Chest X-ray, PA view. Patient: 52 years old, sex F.
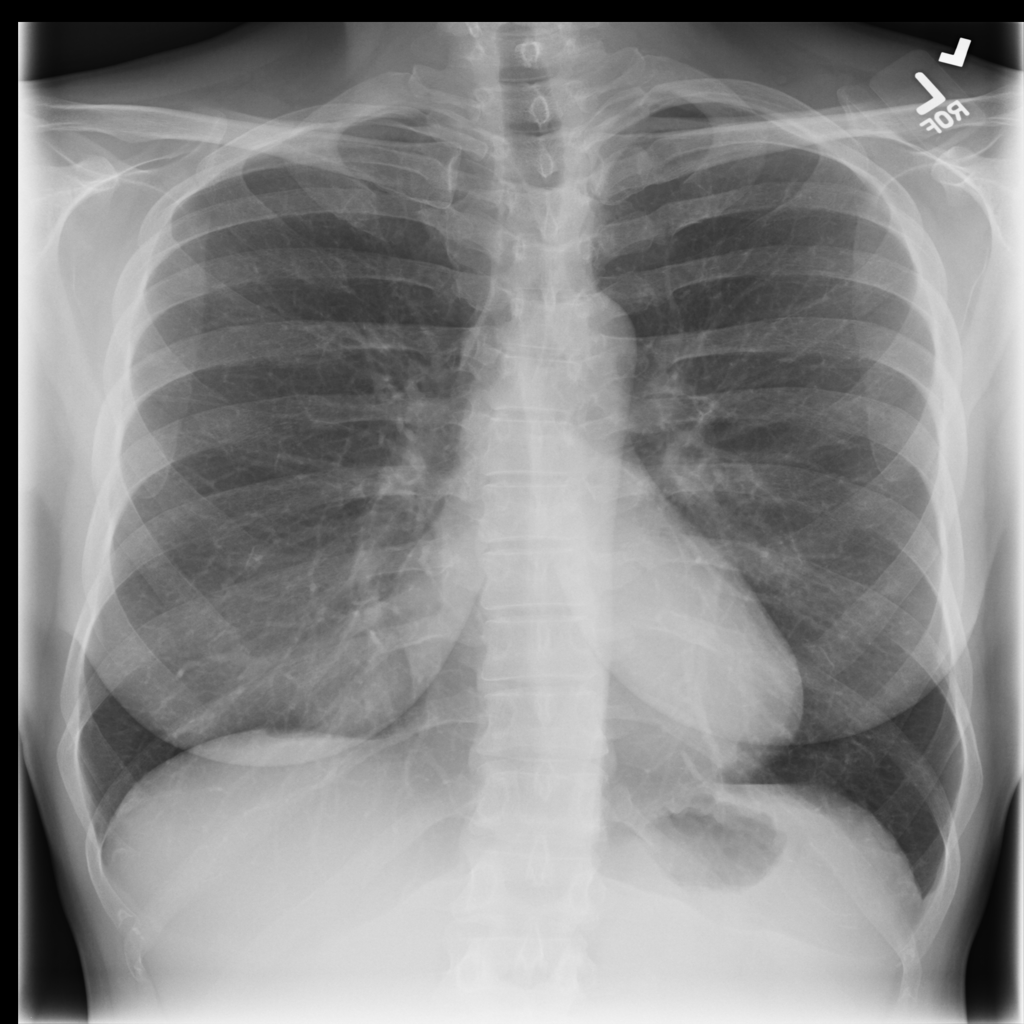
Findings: No Finding